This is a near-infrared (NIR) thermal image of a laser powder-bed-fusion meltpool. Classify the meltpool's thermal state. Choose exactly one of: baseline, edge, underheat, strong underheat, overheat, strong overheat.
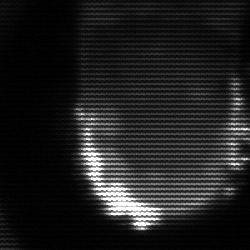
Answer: baseline